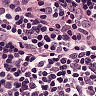
Metastatic tissue present: no